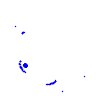
Particle: pion